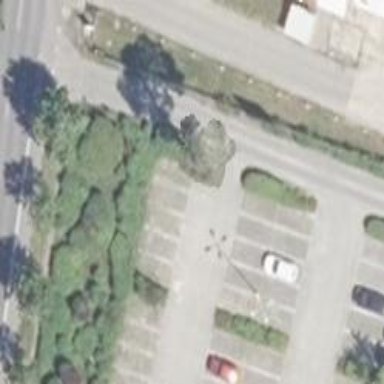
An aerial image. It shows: Road serving as parking aisle.